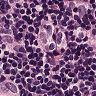
Metastatic tissue present: yes